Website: walmart
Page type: payment
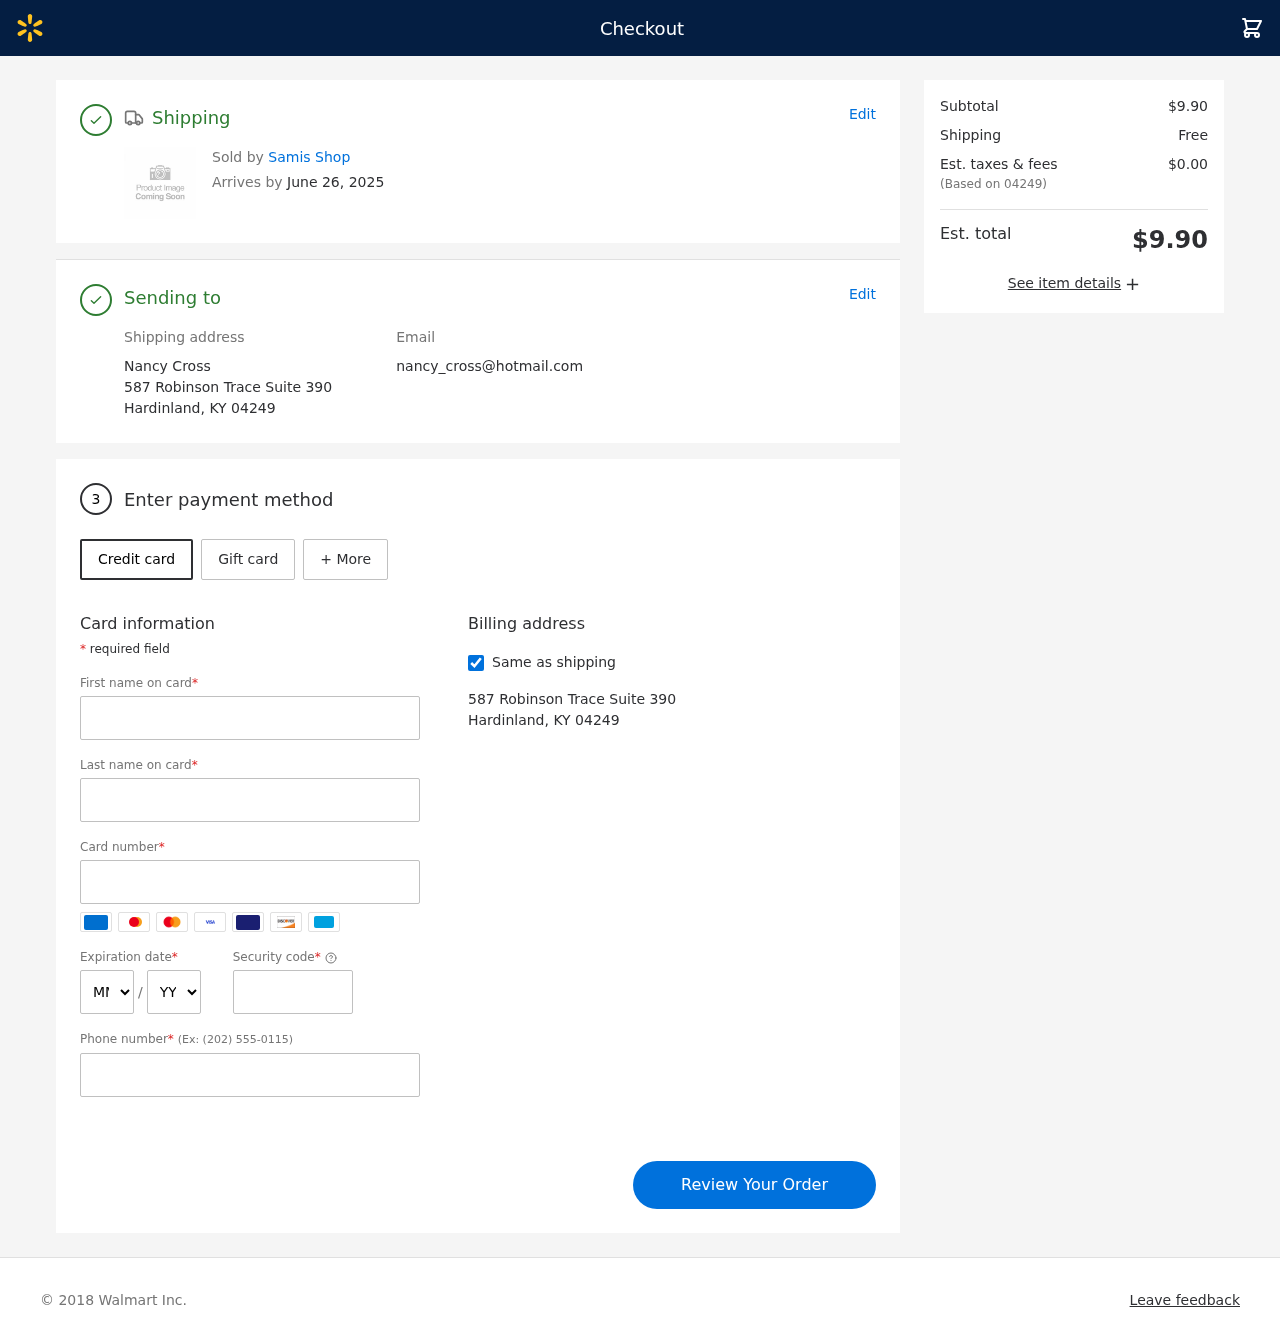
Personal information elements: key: PII_CARD_CVV
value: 900
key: PII_CARD_EXPIRY_MONTH
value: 12
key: PII_CARD_EXPIRY_YEAR
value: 29
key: PII_CARD_NUMBER
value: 6530 5272 9190 6376
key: PII_CITY_STATE_ZIP
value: Hardinland, KY 04249
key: PII_EMAIL
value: nancy_cross@hotmail.com
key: PII_FIRSTNAME
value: Nancy
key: PII_FULLNAME
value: Nancy Cross
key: PII_LASTNAME
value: Cross
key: PII_PHONE
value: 6425970256
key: PII_POSTCODE
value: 04249
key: PII_STREET
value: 587 Robinson Trace Suite 390
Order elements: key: ORDER_DELIVERY_DATE
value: June 26, 2025
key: ORDER_SUBTOTAL
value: $9.90
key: ORDER_SHIPPING_COST
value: Free
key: ORDER_TAX
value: $0.00
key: ORDER_TOTAL
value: $9.90